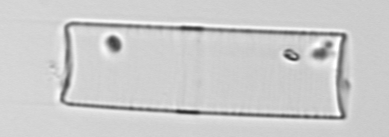
Label: Guinardia_flaccida